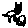
Label: cat